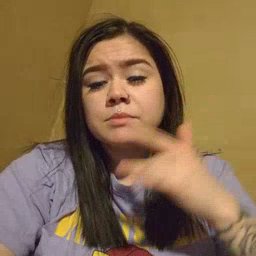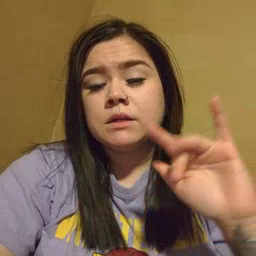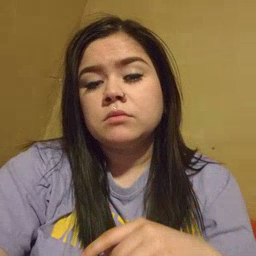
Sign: empty